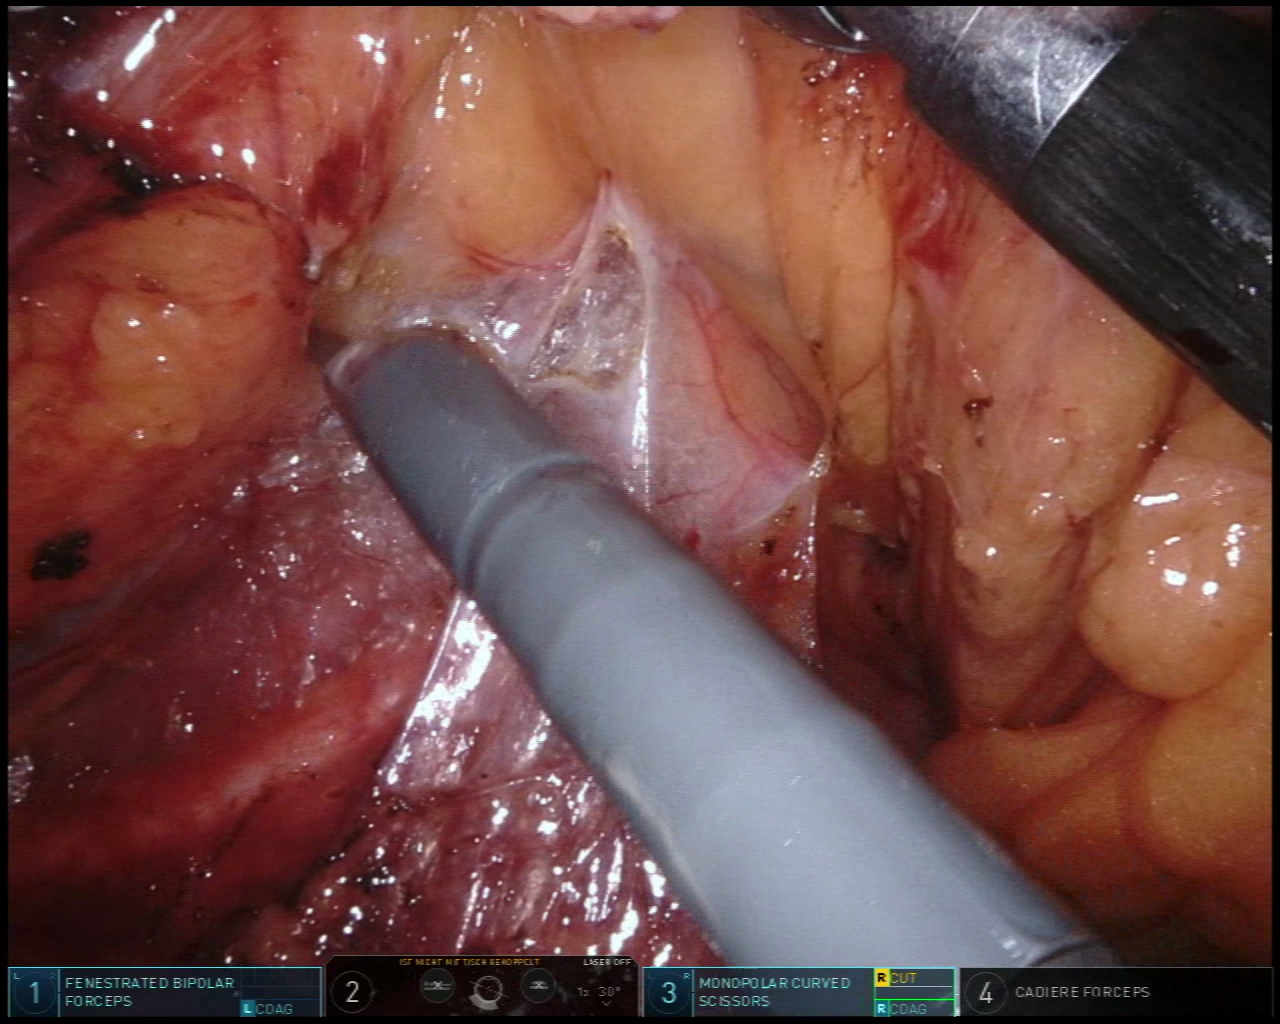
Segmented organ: ureter
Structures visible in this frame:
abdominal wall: no
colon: yes
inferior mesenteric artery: no
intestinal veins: no
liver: no
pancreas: no
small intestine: no
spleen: no
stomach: no
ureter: yes
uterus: no
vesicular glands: no